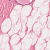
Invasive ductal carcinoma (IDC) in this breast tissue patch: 0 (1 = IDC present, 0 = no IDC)